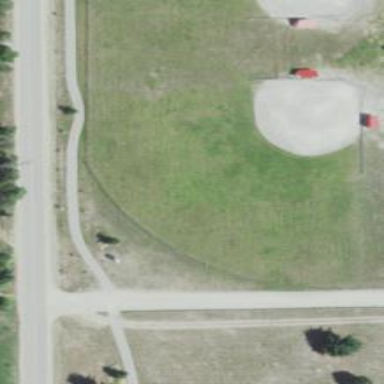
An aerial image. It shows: Baseball pitch for leisure land activities.